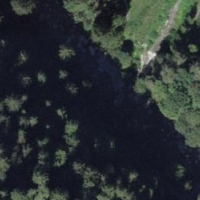
EUNIS habitat code: 44
Species observed at this site:
Cinclus cinclus